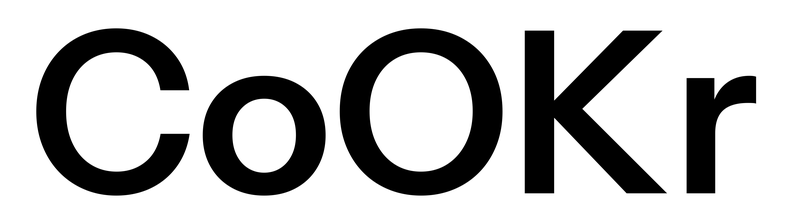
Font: InstrumentSans_SemiBold